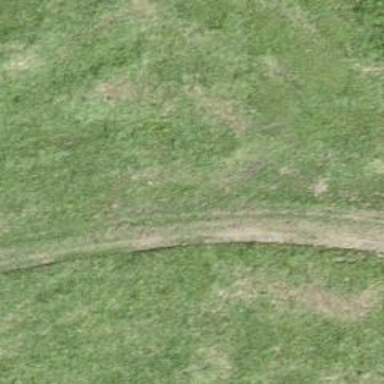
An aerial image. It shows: Track with very rough surface.